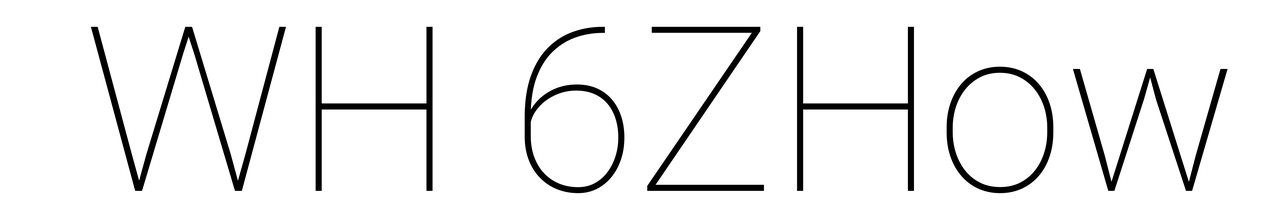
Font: Roboto_Thin